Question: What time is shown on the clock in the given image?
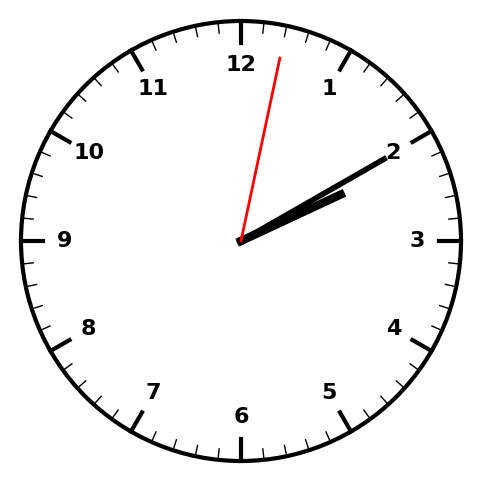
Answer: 02:10:02